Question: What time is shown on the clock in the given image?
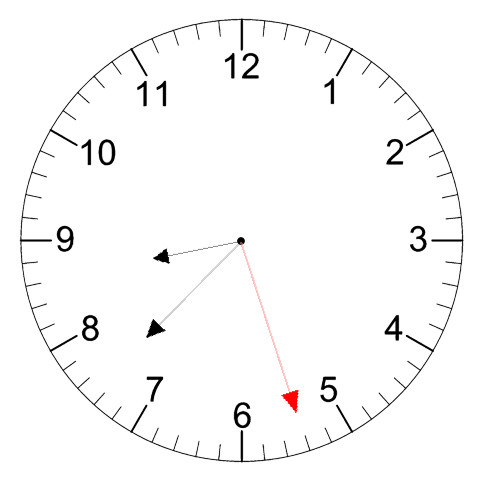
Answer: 08:37:27